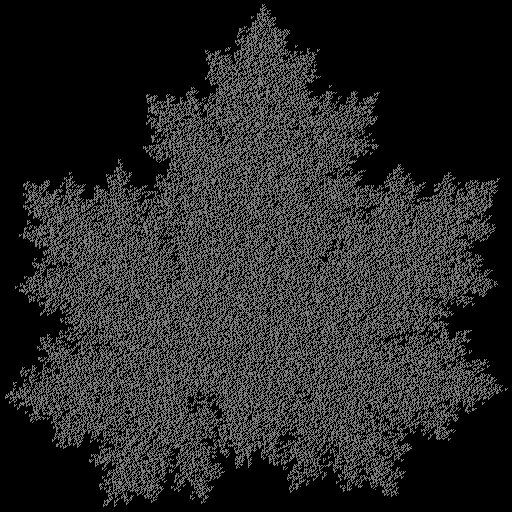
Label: maple_leaf